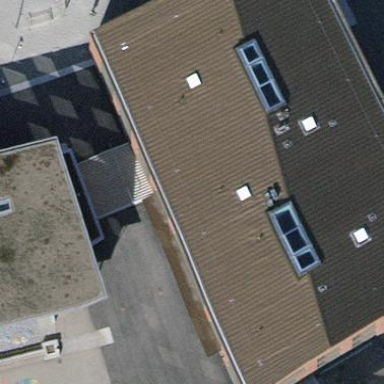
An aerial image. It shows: School building.